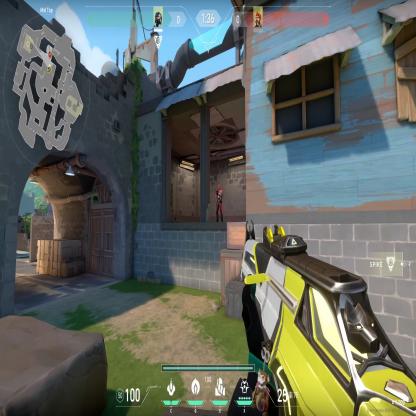
Label: enemy